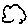
Label: cloud